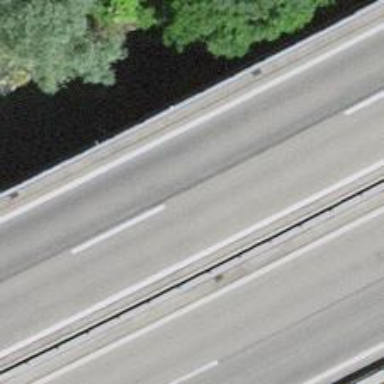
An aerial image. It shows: Motorway bridge.